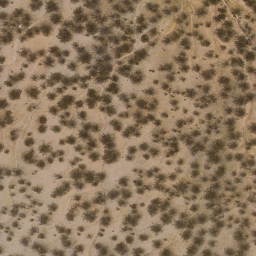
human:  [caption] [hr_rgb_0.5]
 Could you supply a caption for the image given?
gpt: There are some grey plants scattered on the ground .

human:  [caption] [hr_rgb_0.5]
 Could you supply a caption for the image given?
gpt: This is a chaparral .

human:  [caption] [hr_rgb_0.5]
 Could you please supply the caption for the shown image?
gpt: Lots of plants scattered in the loess ground. .

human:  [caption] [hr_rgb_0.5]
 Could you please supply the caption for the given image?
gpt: Lots of plants scattered on the ground. .

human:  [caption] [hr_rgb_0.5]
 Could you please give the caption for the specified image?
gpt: Some grey plants are scattered in the loess ground .